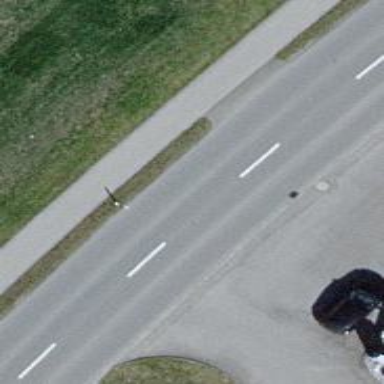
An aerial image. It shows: Tertiary road with asphalt surface.